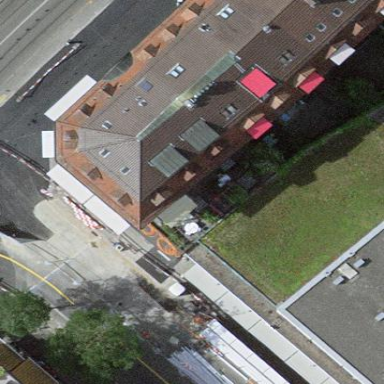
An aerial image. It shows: View of roof of building.